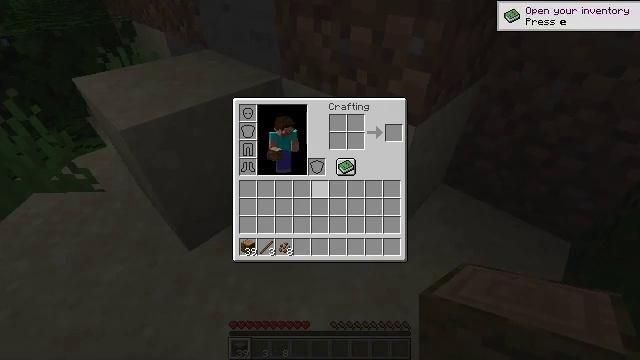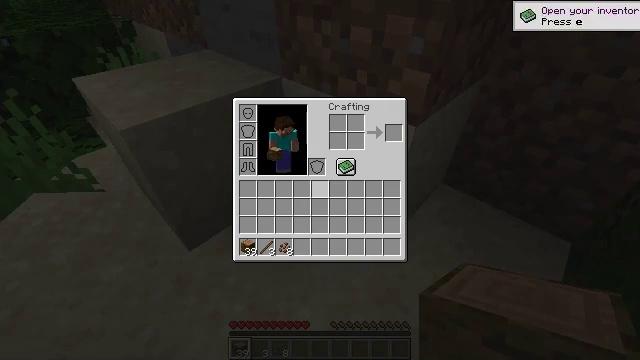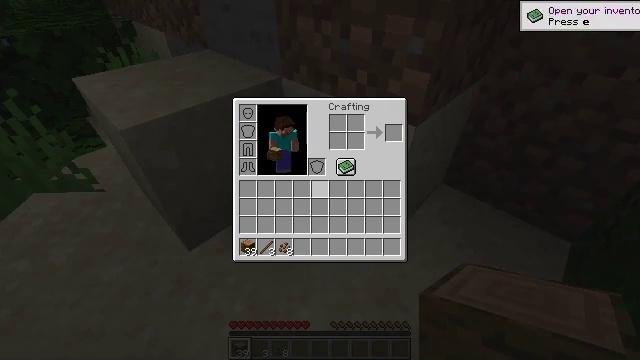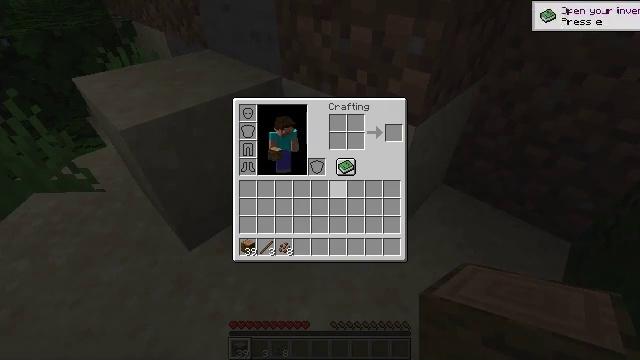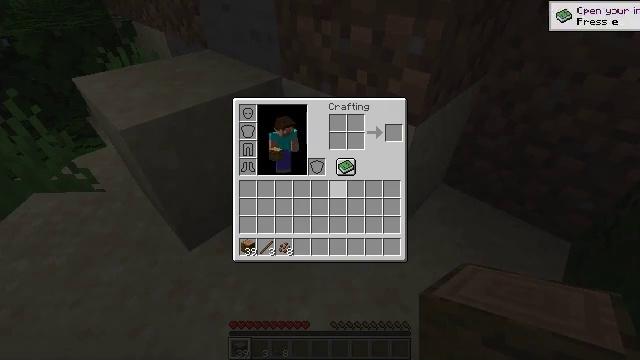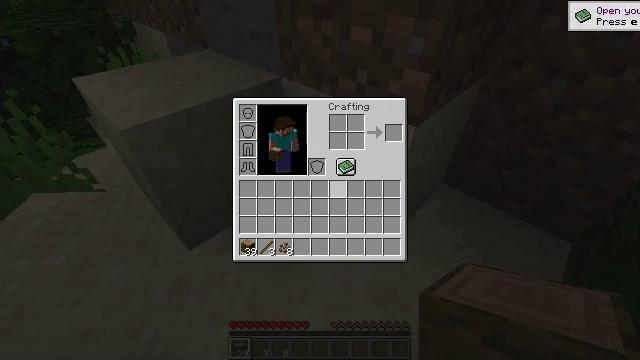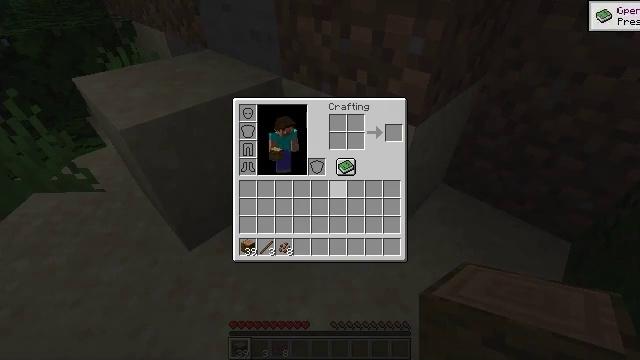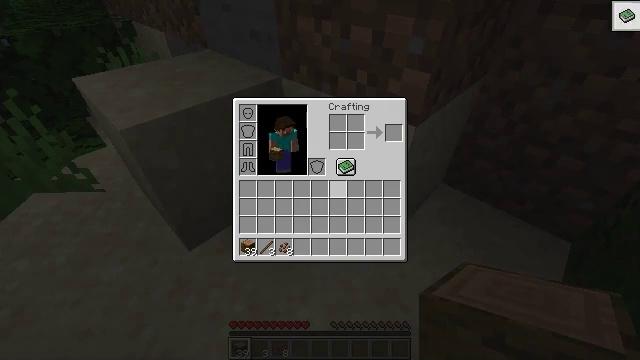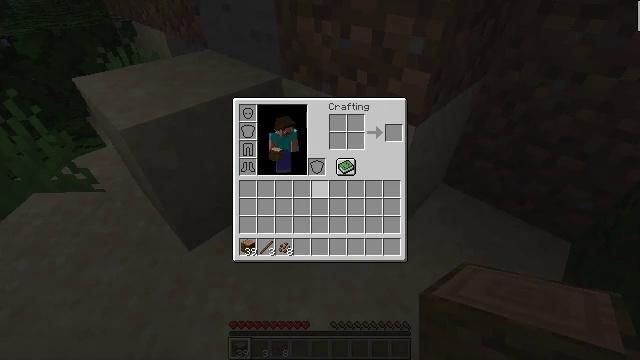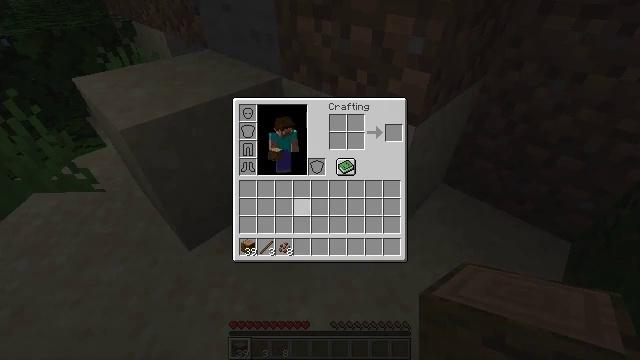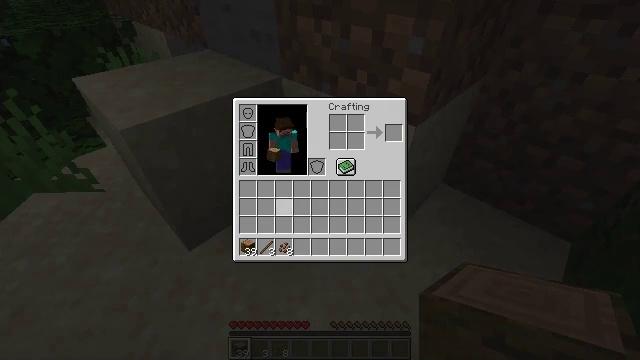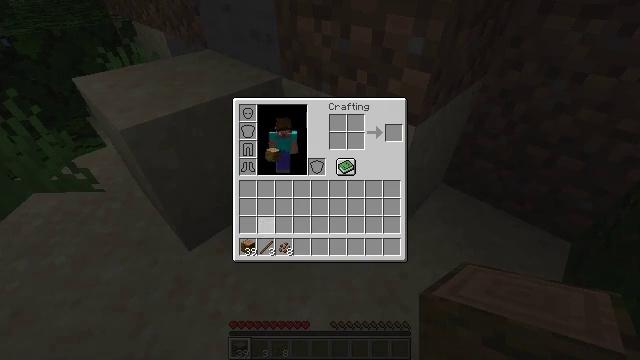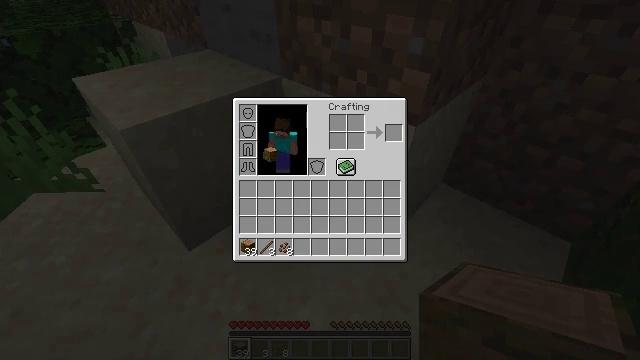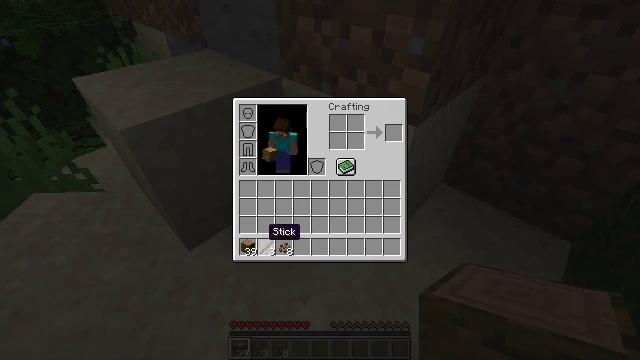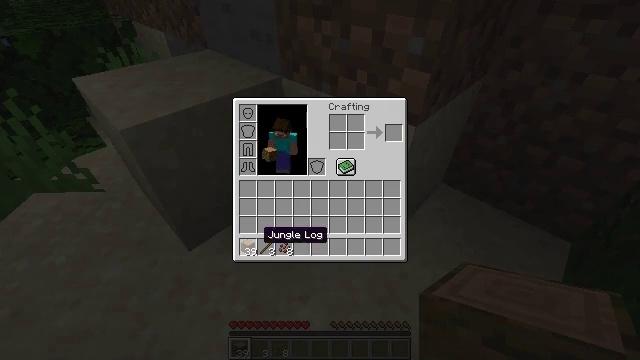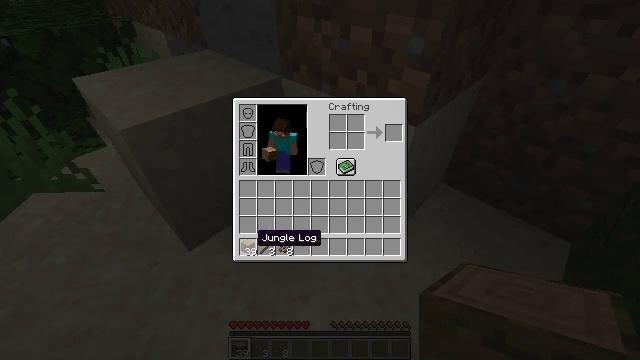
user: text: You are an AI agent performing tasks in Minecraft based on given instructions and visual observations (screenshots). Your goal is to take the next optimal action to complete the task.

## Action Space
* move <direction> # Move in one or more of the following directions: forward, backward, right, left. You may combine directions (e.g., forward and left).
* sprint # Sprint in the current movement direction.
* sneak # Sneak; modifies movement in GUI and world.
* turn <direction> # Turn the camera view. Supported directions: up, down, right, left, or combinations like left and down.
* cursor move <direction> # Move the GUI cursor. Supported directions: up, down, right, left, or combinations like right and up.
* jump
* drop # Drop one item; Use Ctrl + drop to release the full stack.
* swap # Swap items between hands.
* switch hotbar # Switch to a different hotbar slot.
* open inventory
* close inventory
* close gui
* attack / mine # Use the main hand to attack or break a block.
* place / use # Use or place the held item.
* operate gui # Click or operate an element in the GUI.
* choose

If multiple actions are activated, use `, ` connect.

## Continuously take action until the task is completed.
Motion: motion action
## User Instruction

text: Create jungle planks from jungle logs.
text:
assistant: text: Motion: no_op
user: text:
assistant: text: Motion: no_op
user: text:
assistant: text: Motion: cursor move right
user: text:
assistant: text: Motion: no_op
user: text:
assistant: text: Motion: no_op
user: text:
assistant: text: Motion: no_op
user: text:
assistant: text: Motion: no_op
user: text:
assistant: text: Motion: cursor move left
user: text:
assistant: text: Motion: cursor move left and down
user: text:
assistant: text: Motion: cursor move left and down
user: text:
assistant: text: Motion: cursor move left and down
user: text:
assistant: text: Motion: no_op
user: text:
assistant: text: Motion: no_op
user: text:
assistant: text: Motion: no_op
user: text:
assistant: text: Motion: no_op
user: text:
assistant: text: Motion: no_op
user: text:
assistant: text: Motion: no_op
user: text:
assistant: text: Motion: no_op
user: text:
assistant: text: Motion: no_op
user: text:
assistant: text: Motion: no_op
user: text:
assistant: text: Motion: no_op
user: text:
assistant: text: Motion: no_op
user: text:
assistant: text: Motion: choose
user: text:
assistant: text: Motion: choose
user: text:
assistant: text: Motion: cursor move right and up
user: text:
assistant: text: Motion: cursor move right and up
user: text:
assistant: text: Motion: cursor move right and up
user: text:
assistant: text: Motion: cursor move right and up
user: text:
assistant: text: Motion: cursor move up
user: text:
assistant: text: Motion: no_op